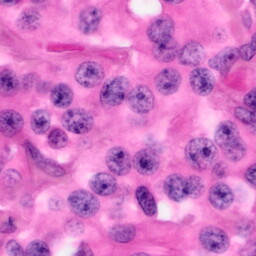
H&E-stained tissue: Pancreatic